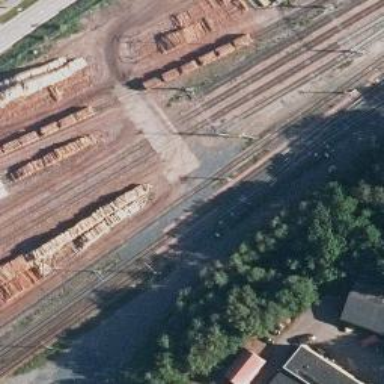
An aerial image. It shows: Level crossing with saltire markings.